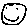
Label: smiley face